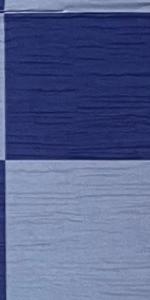
Label: Empty